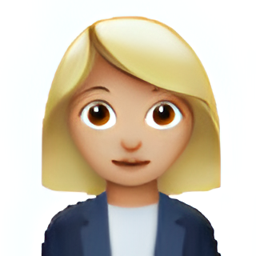
Name: female office worker type 3
Emoji: 👩🏼‍💼
Group: People & Body
Sub-group: person-role